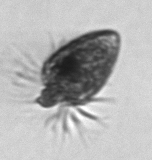
Label: Strombidium_tintinnodes